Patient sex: F
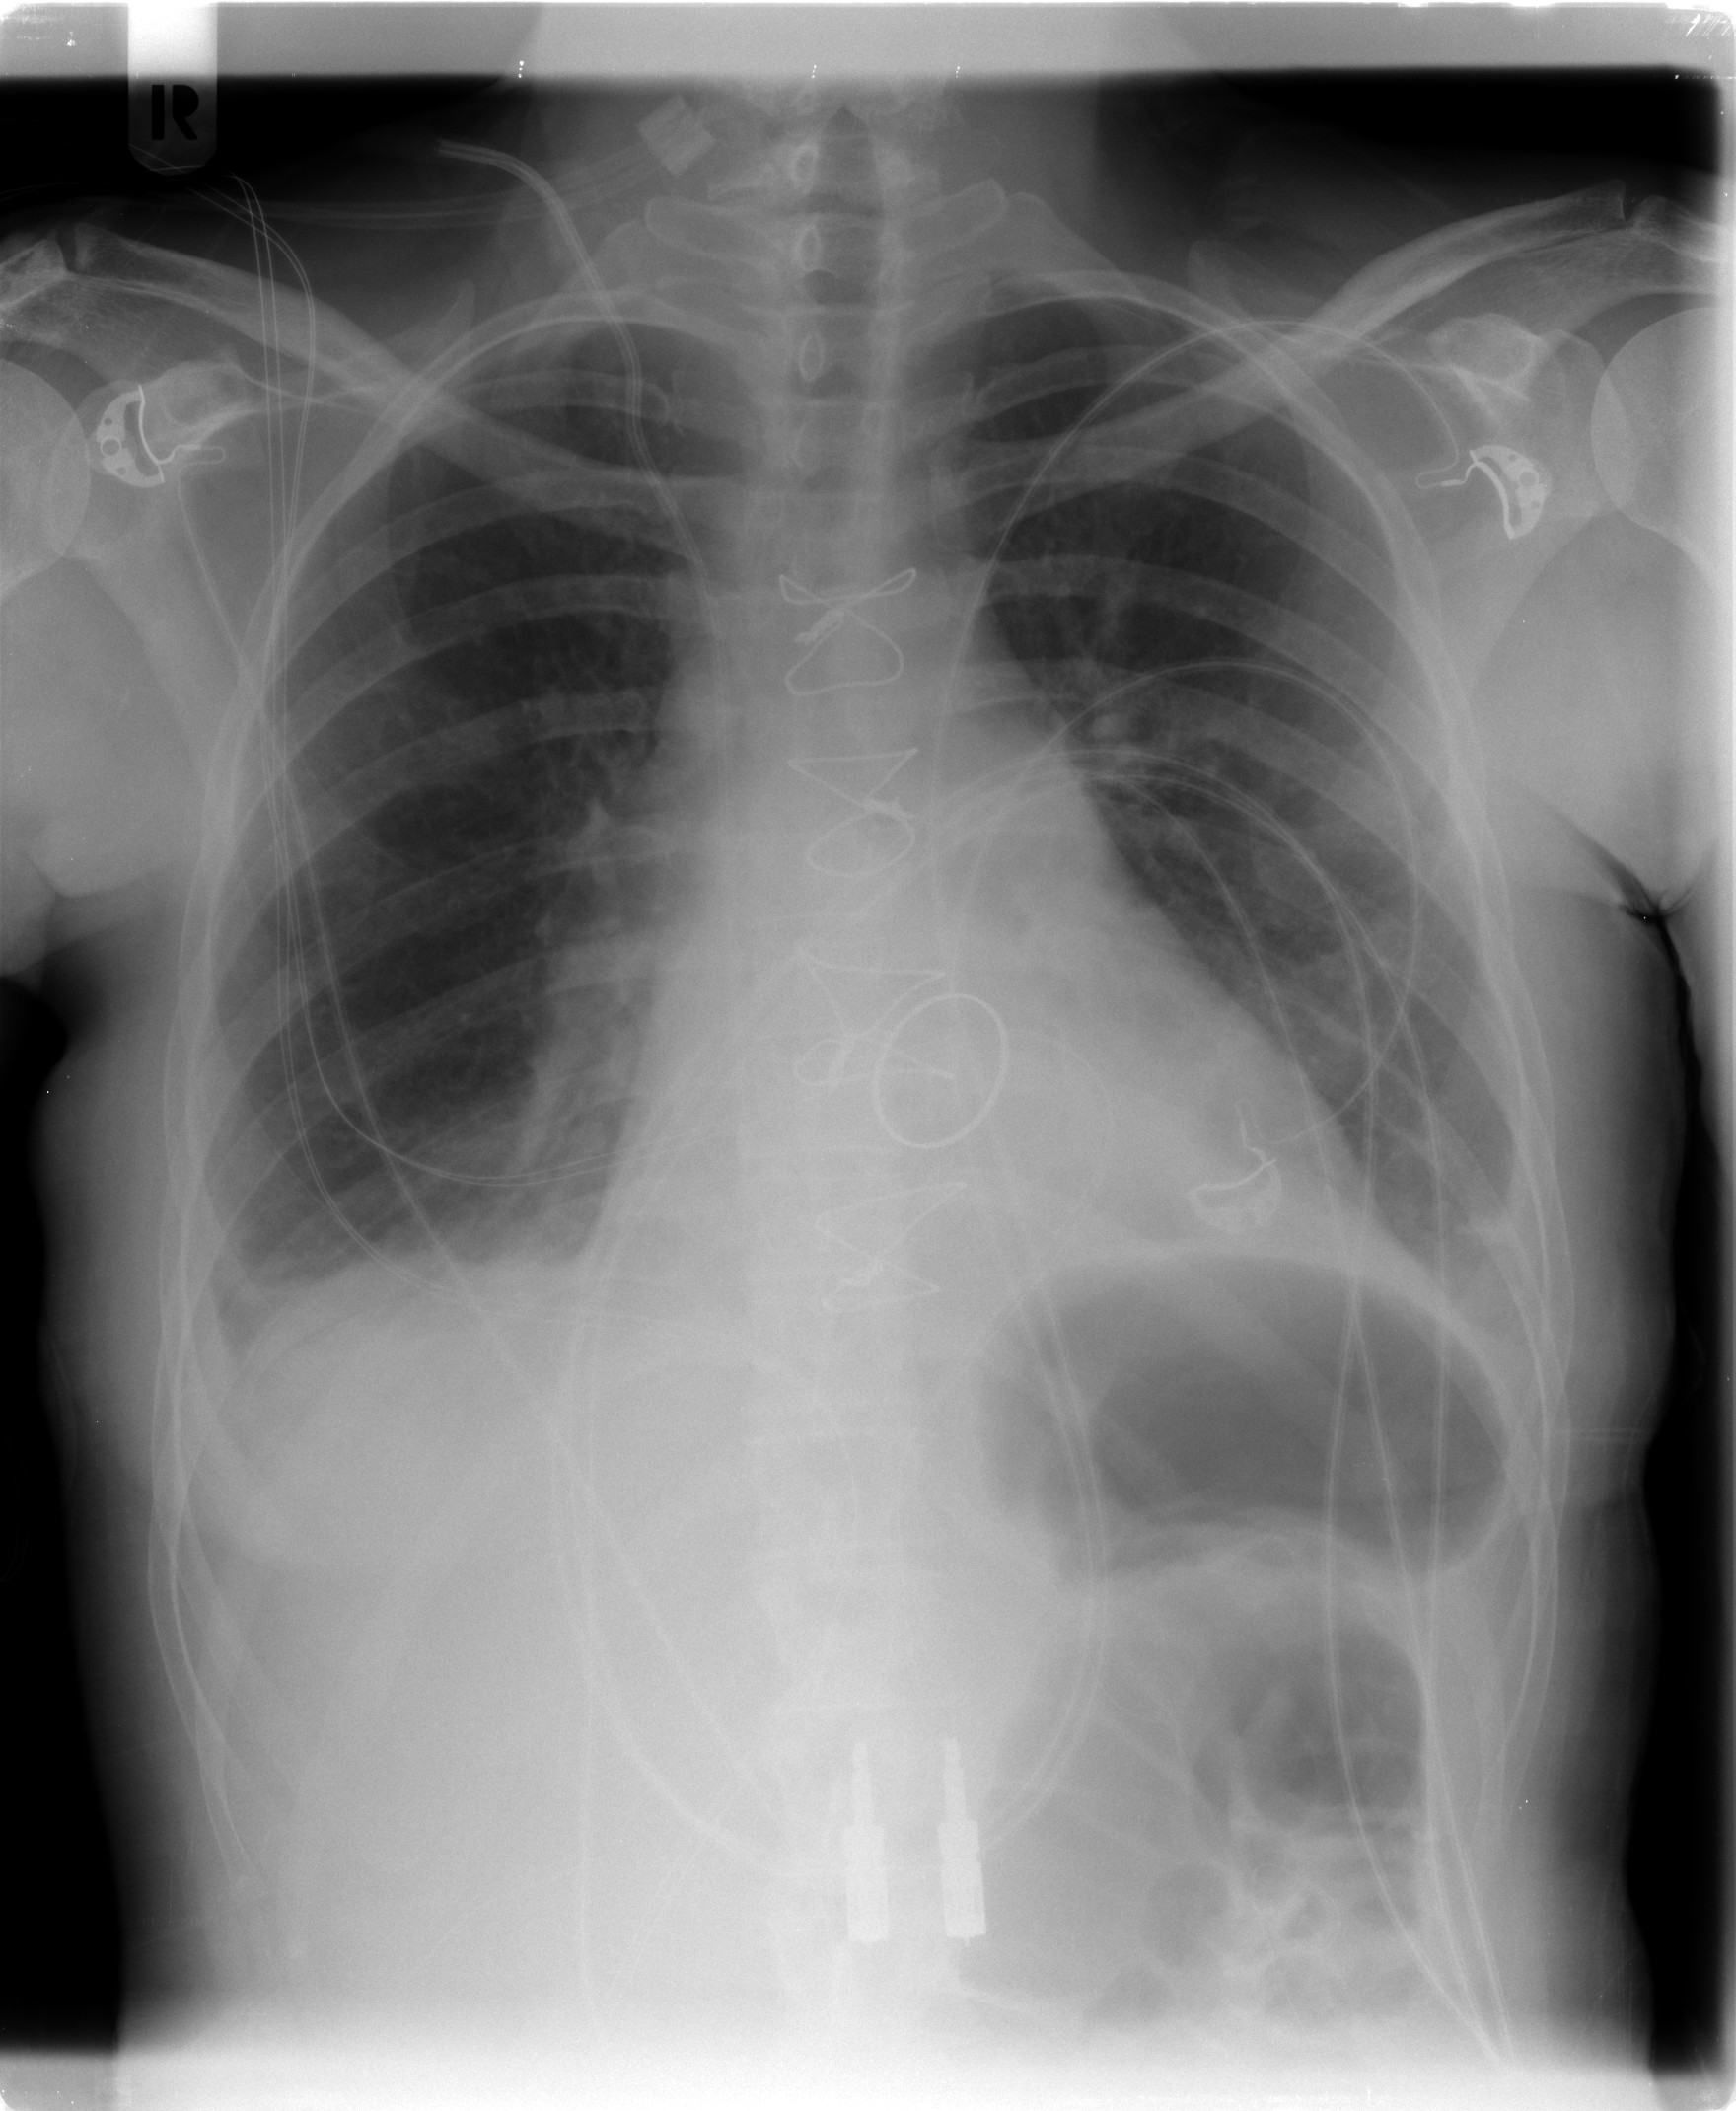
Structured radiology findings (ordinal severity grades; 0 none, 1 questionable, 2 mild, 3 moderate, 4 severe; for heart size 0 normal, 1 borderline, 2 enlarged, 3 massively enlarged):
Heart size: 0
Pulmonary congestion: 0
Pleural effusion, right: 2
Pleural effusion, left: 2
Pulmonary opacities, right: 1
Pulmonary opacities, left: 2
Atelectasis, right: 2
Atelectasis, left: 2